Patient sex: F
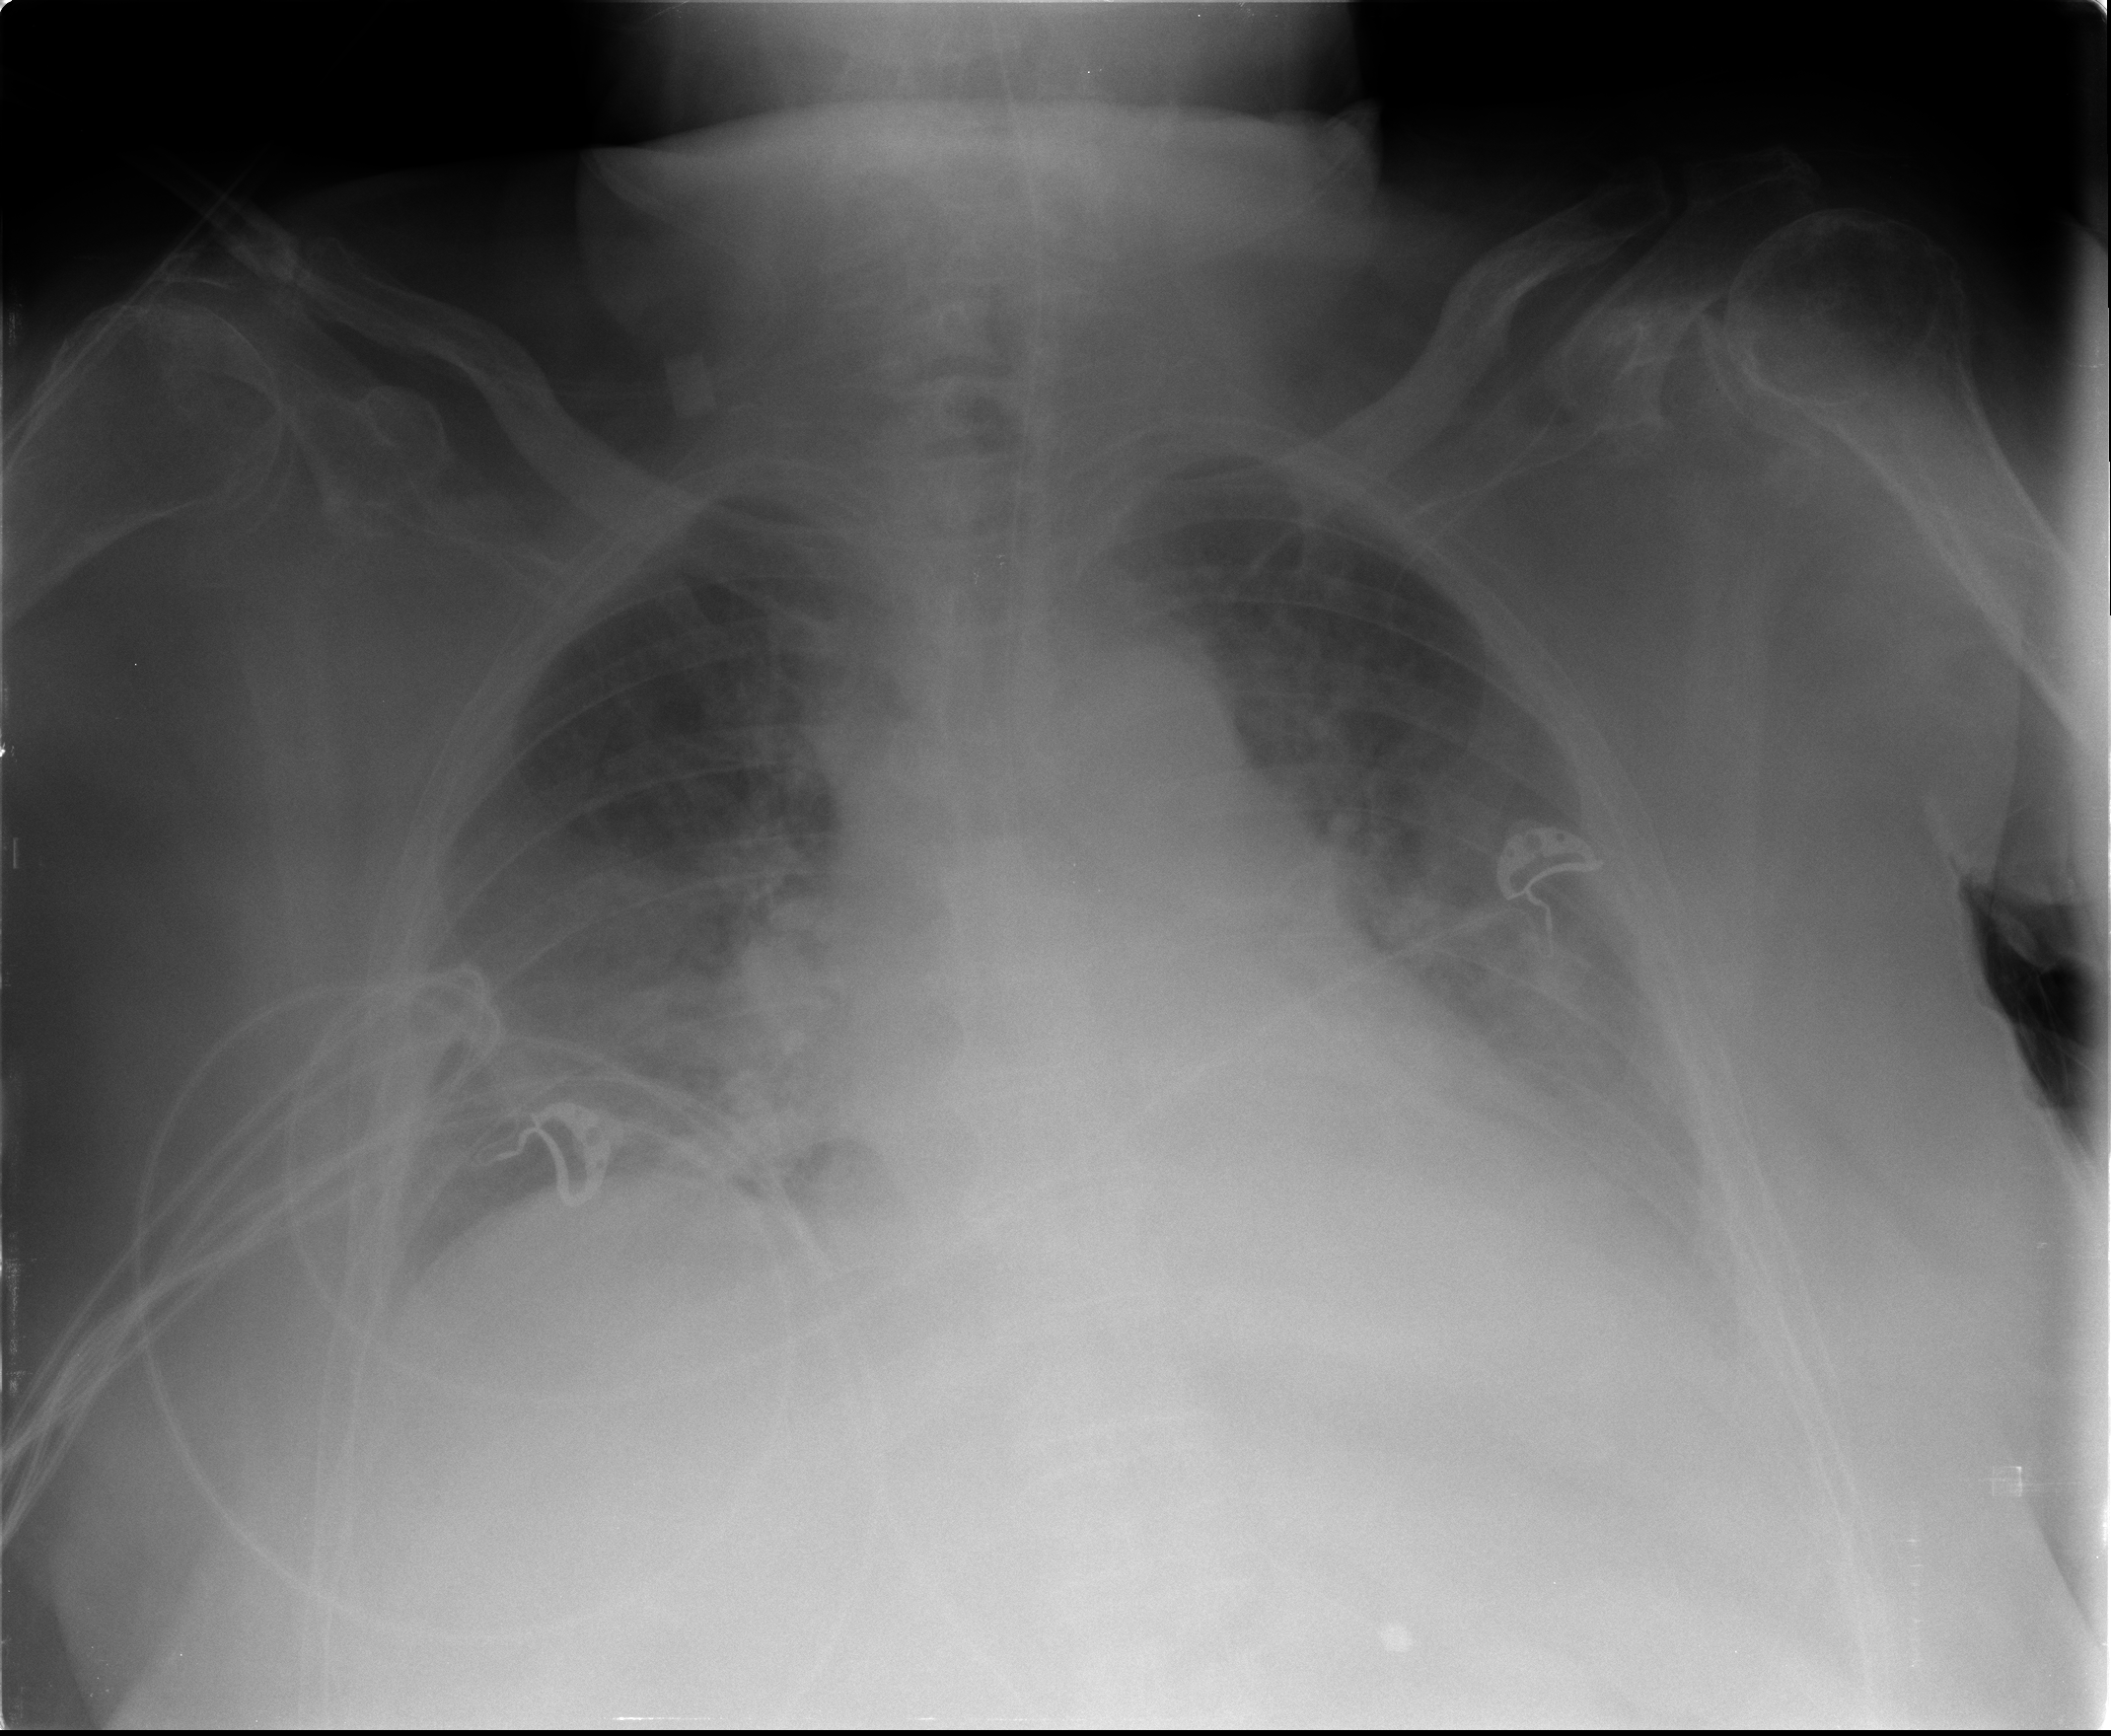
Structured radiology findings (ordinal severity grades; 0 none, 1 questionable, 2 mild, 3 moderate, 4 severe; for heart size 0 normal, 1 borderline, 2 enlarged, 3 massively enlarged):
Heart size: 2
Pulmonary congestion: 2
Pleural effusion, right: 1
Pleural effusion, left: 2
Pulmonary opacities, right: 3
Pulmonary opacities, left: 2
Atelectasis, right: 2
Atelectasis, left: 2